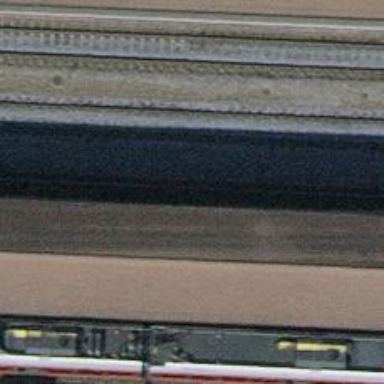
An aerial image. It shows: Railway stop with public transport stop position.